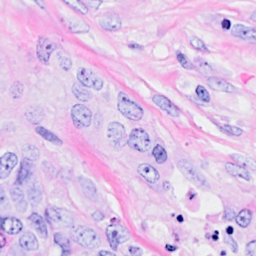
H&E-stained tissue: Breast